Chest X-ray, AP view. Patient: 50 years old, sex M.
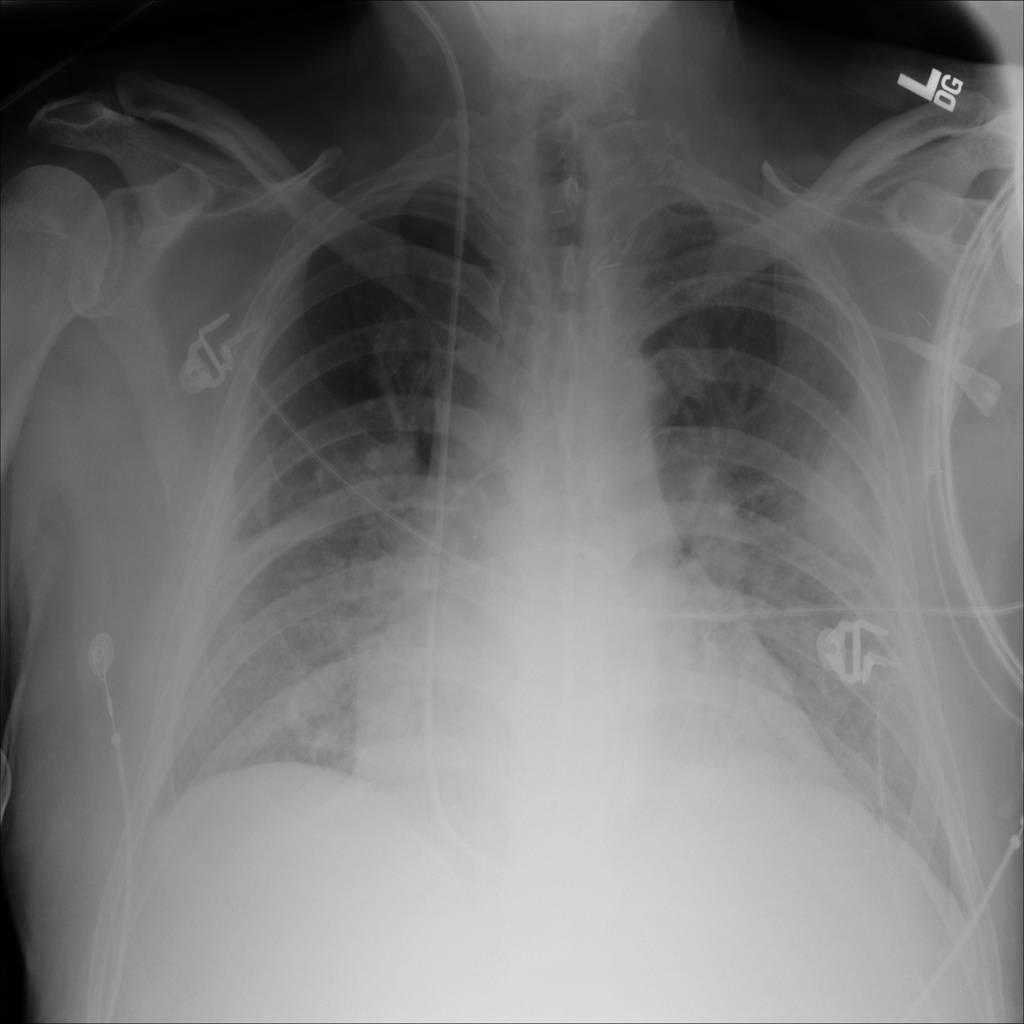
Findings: Consolidation, Mass